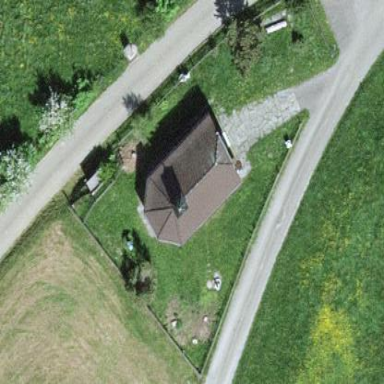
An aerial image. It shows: Chapel that serves as place of worship.